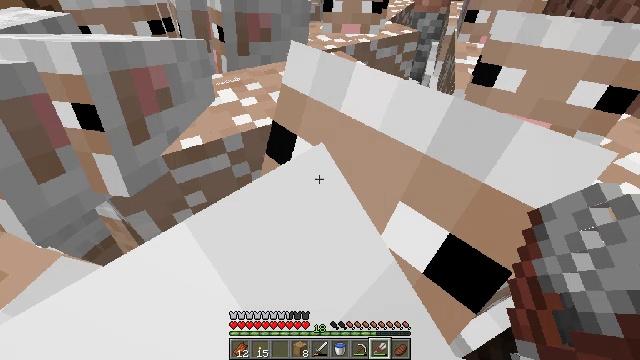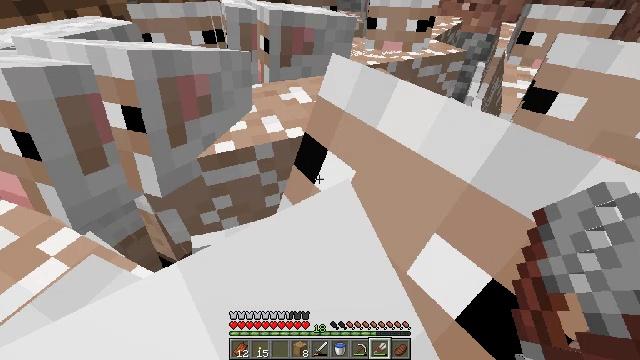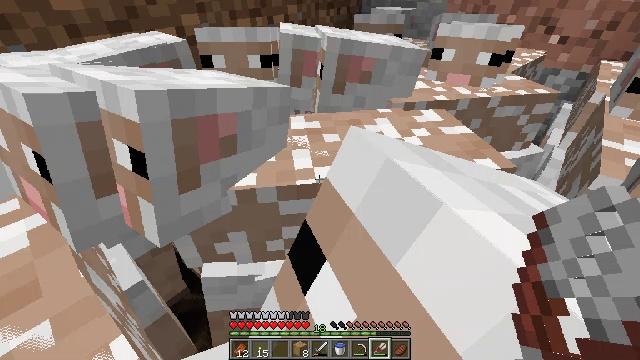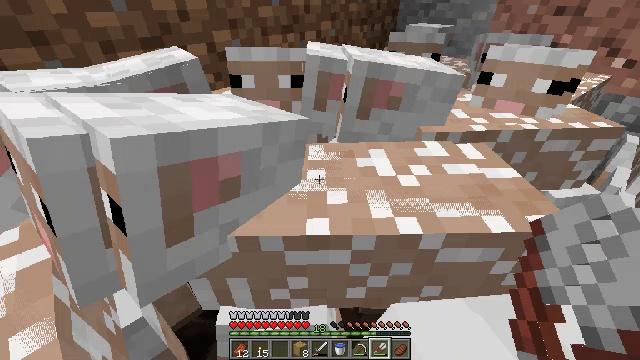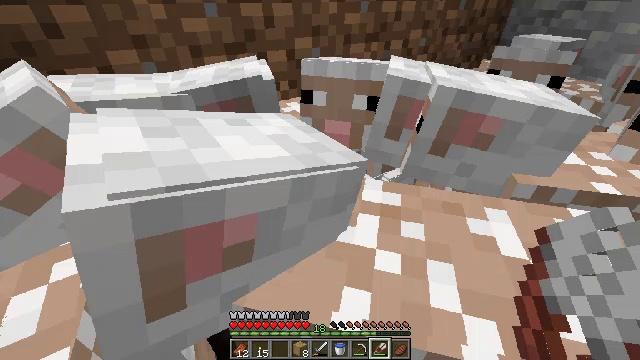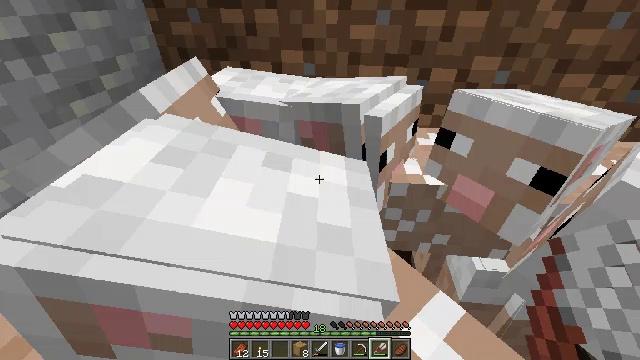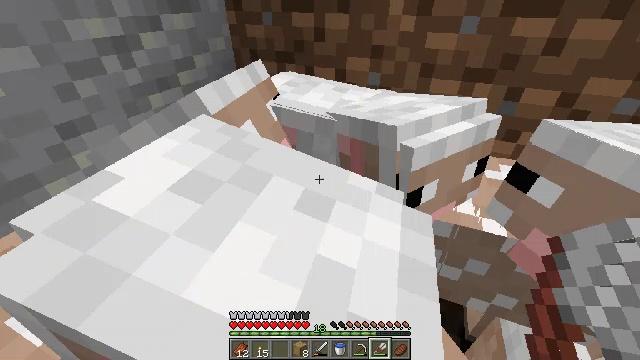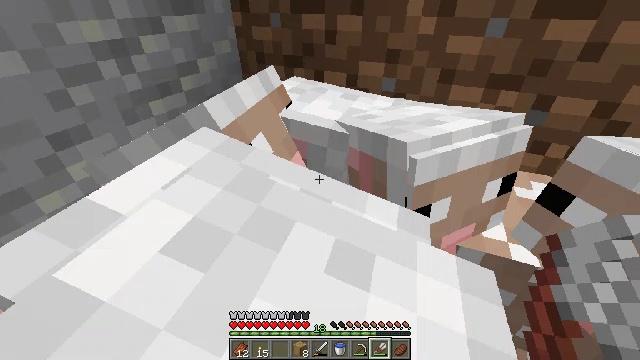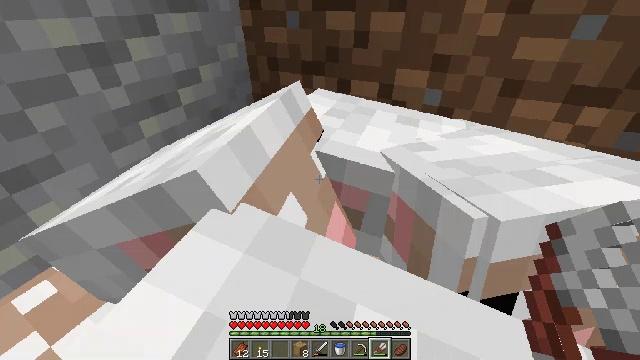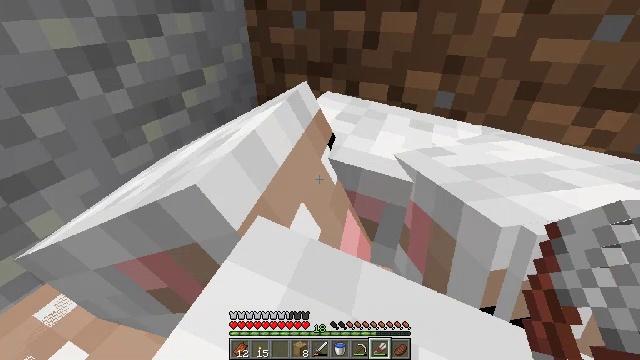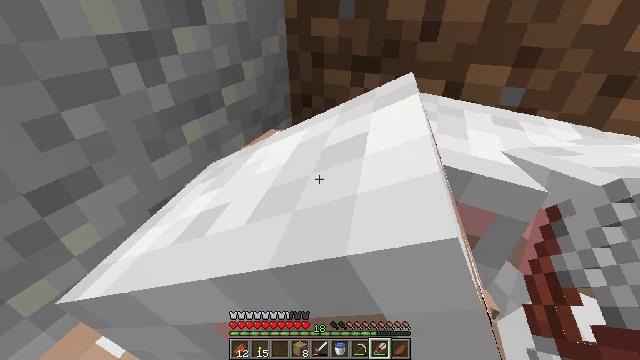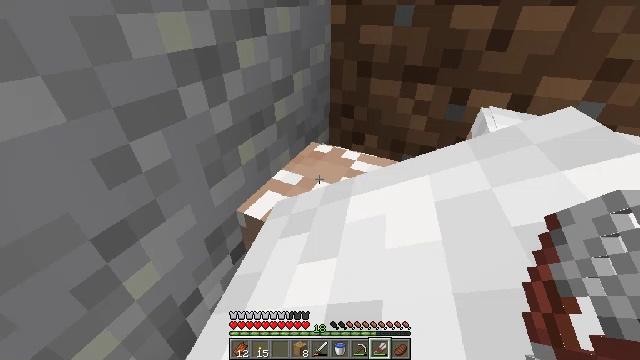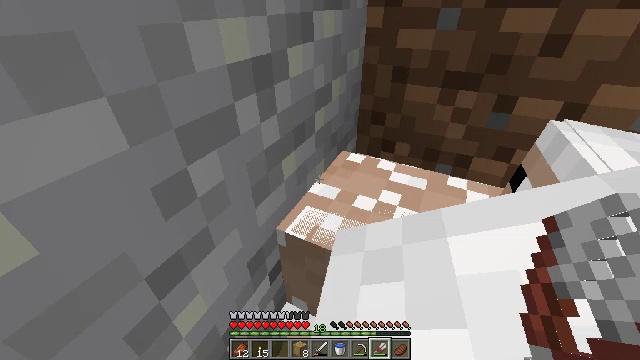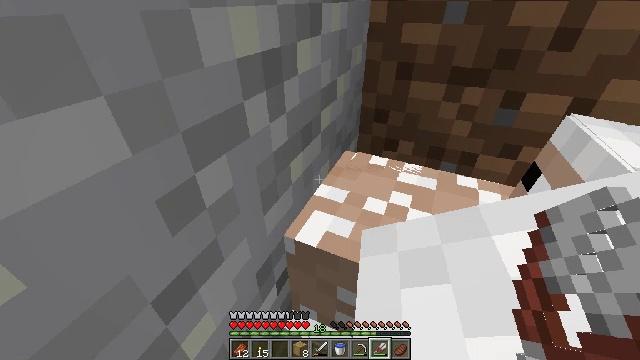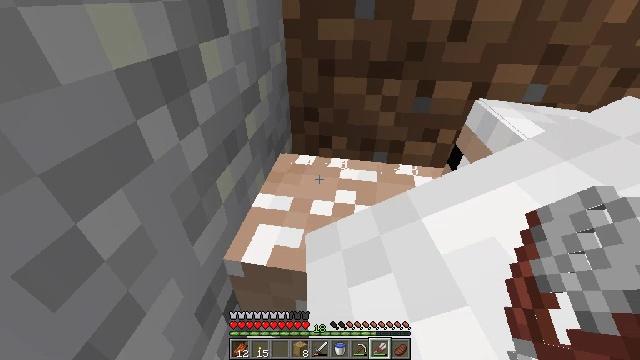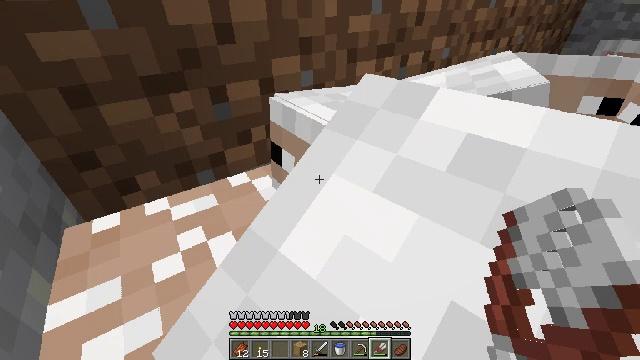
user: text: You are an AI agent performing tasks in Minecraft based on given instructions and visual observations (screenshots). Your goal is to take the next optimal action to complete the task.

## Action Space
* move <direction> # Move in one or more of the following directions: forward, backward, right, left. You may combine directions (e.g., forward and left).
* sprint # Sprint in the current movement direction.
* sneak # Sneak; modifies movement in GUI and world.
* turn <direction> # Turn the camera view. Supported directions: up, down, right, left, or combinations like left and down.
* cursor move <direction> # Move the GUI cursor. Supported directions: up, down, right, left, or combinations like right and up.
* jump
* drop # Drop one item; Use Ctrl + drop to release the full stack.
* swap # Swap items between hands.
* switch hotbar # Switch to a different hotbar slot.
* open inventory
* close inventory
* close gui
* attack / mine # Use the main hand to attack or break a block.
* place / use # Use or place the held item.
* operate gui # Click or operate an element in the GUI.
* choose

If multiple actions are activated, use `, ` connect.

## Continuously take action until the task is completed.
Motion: motion action
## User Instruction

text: Interact with the furnace to craft cooked beef.
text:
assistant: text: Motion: move forward, turn left and up
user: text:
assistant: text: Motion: move forward, turn left and up
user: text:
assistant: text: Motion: move forward, turn left and up
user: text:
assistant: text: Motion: move forward and move right, turn left
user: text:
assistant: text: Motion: move forward and move right, turn left
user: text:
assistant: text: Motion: move forward, turn left
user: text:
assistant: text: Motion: move forward and move left, turn left
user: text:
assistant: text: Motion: move forward and move left
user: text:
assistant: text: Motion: move forward and move left
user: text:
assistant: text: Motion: move forward and move left
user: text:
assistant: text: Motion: move forward and move left
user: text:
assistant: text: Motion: move forward and move left
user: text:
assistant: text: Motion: move forward and move left, turn right
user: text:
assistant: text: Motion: move forward and move left, turn right
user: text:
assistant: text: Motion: move forward, turn right
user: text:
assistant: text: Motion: move forward, turn right
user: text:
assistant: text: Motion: move forward, turn right and up
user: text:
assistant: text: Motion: move forward, turn up
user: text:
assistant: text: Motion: move forward, turn left
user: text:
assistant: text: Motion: move forward
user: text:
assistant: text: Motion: move forward, turn down
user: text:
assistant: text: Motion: move forward, turn right and down
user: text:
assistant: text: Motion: move forward, turn right
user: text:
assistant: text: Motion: move forward, turn right
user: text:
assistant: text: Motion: move forward
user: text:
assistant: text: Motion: move forward
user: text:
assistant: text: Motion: move forward
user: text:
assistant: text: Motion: move forward
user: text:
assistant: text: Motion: move forward
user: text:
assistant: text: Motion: move forward, turn right